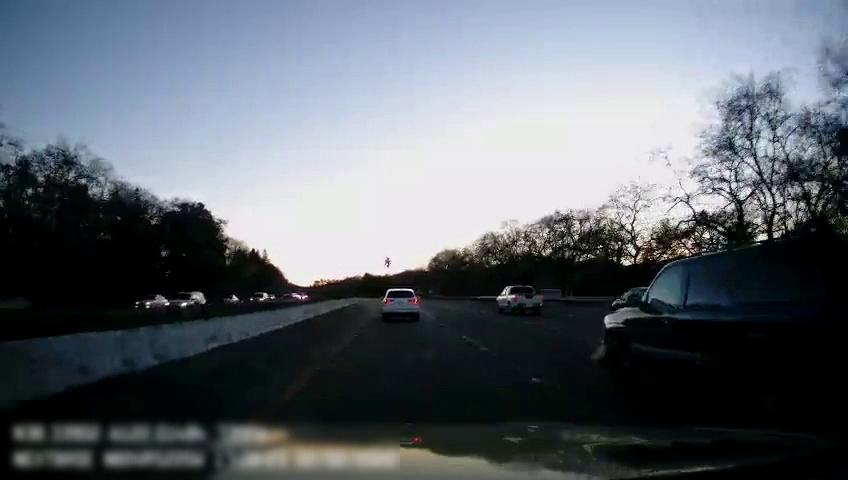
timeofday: Day
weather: Cloudy
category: Drivable Space
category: Vehicles | SUV
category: Vehicles | Van
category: Vehicles | Truck
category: Vehicles | SUV
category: Vehicles | SUV
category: Vehicles | Car
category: Vehicles | Car
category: Vehicles | Car
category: Vehicles | Car
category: Lanes | Current Lane
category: Lanes | Alternate Lane
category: Lanes | Alternate Lane